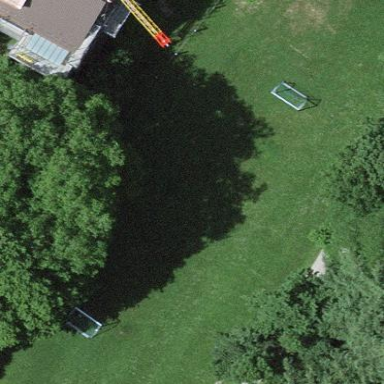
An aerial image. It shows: Soccer pitch for leisureland activities.